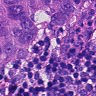
Metastatic tissue present: yes